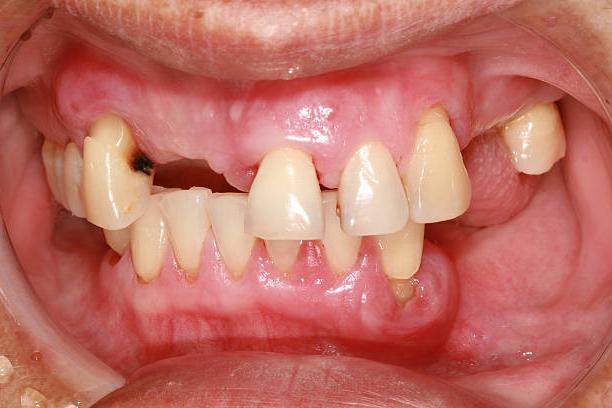
Condition: Gingivitis